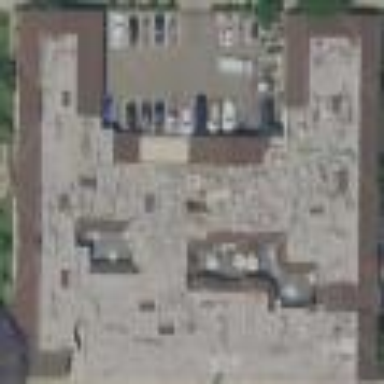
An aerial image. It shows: Hospital building.